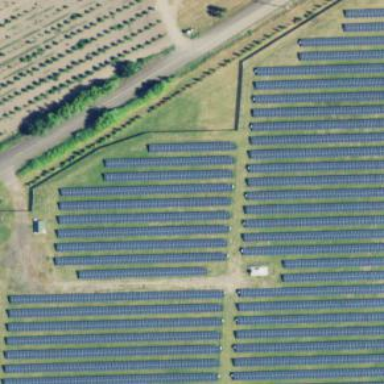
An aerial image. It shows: Solar photovoltaic power plant surrounded by fence.